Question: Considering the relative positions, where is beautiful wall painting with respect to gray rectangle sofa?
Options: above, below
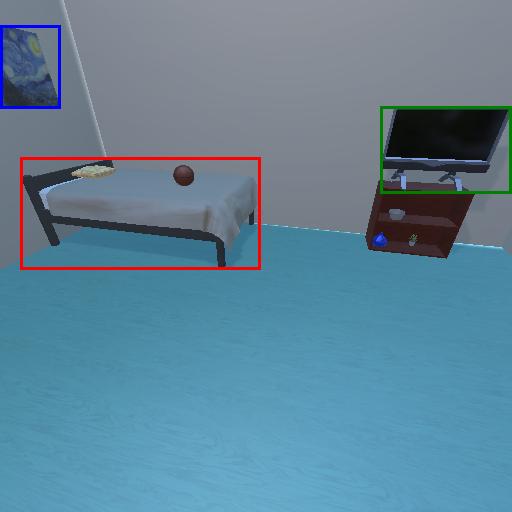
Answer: above